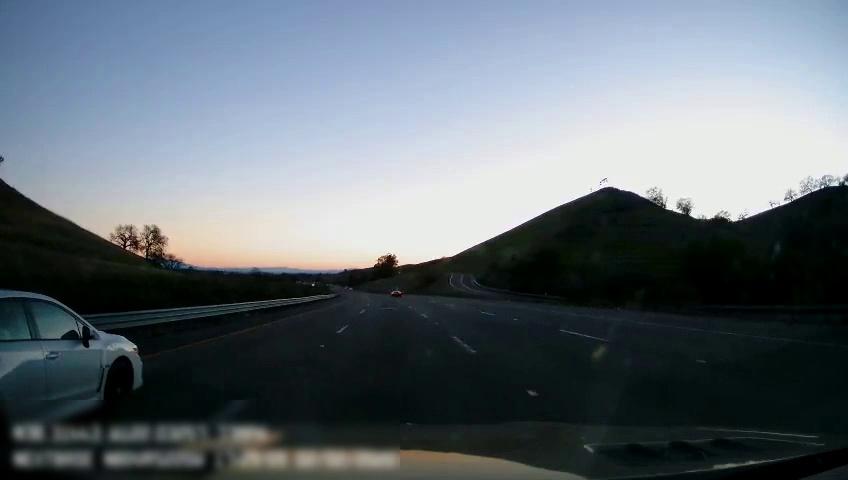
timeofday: Day
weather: Sunny
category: Drivable Space
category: Vehicles | Car
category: Vehicles | Car
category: Lanes | Current Lane
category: Lanes | Current Lane
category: Lanes | Alternate Lane
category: Lanes | Alternate Lane
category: Lanes | Alternate Lane
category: Lanes | Alternate Lane
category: Lanes | Alternate Lane